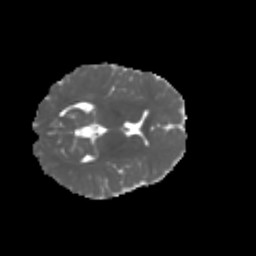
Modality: MD
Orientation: axial
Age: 6
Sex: female
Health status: healthy